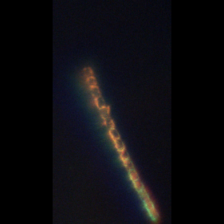
Taxon: Chaetoceros
Group: Diatoms